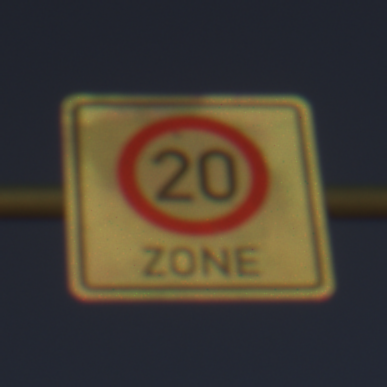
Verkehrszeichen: BeginnZone20
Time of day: SunriseSunset
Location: Outdoor (Nature)
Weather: Clear
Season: NotSpecified
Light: Natural